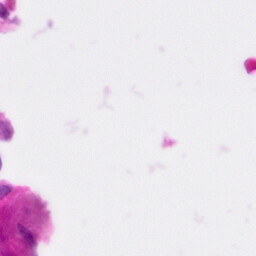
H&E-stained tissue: Pancreatic